Question: I am using 'Button' with 'MetroCircleButtonStyle' with 'MetroUI' in WPF. How can I change the background of this 'Button'?
Code:
'''
<Button Background="Green"
Name="button2"
Style="{DynamicResource MetroCircleButtonStyle}"
Width="50" Height="50" />
'''
Currently the button look like this but i want the one on the right:

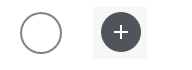
Answer: If you get the <URL>, It has a few demo targets that show you the normal usage of almost all their controls.
In 'MetroDemo' target under 'MainWindow.xaml' their usage of 'MetroCircleButtonStyle' looks like:
'''
<Button Width="55"
Height="55"
VerticalAlignment="Top"
Style="{DynamicResource MetroCircleButtonStyle}">
<Rectangle Width="20"
Height="20">
<Rectangle.Fill>
<VisualBrush Stretch="Fill"
Visual="{StaticResource appbar_city}" />
</Rectangle.Fill>
</Rectangle>
</Button>
'''
In your case, you'd prolly want the "appbar_add" resource
'''
<Button Width="55"
Height="55"
VerticalAlignment="Top"
Style="{DynamicResource MetroCircleButtonStyle}">
<Rectangle Width="20"
Height="20">
<Rectangle.Fill>
<VisualBrush Stretch="Fill"
Visual="{StaticResource appbar_add}" />
</Rectangle.Fill>
</Rectangle>
</Button>
'''
Note you need to add the 'ResourceDictionary' containing the 'Canvas''s for this. It can also be got from NuGet Packages (<URL>.
Concept is pretty much apply the 'Canvas' path of your choosing(which you get quite a few of as listed in the docs) as the 'VisualBrush' and you should be sorted.